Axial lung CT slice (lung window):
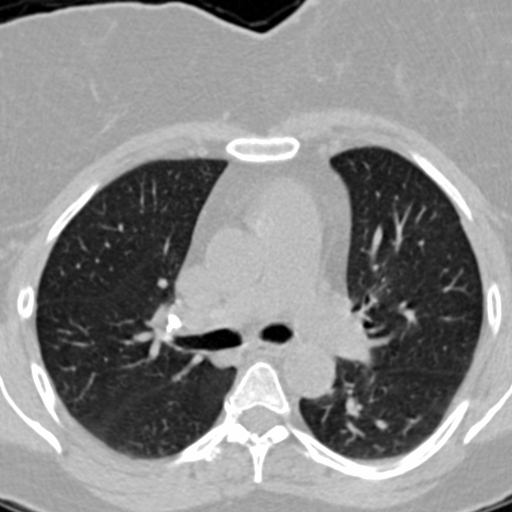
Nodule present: no